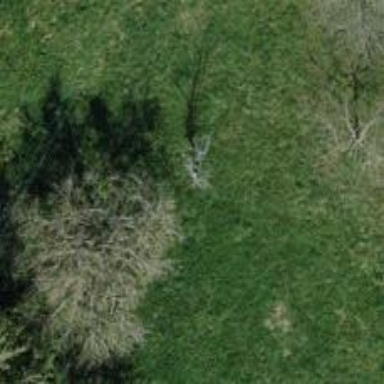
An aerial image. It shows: Agricultural area with tree.